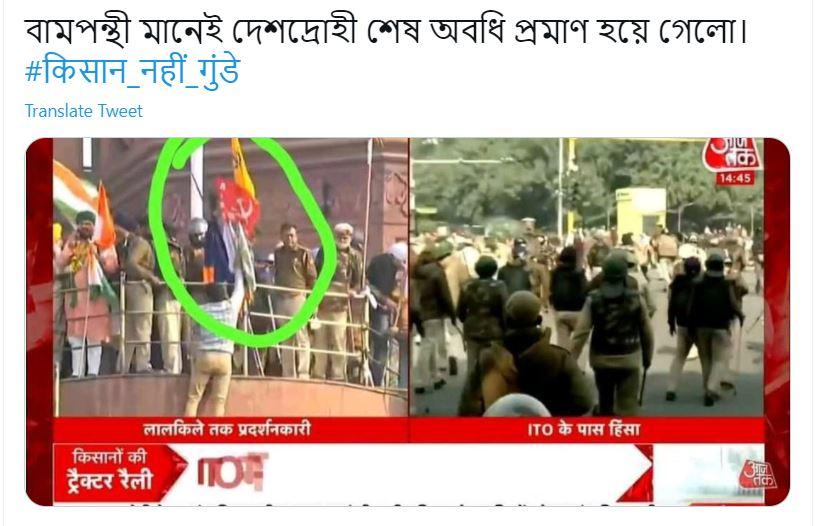
Text: বামপন্থী মানেই দেশদ্রোহী শেষ অবধি প্রমাণ হয়ে গেল।
Label: Hate
Hate category: Political
Targeted group: Organization